Question: I have made a card layout for displaying a list of data. For some reason, no matter which properties I change for layout width, height, weight, etc, the text is always shown on top of other lines of text, as shown below.

What am I missing?
'''
<?xml version="1.0" encoding="utf-8"?>
<LinearLayout xmlns:android="http://schemas.android.com/apk/res/android"
android:layout_width="fill_parent"
android:layout_height="wrap_content"
android:layout_marginLeft="10dp"
android:layout_marginRight="10dp"
android:layout_marginTop="10dp"
android:orientation="horizontal"
android:background="@drawable/card_inset">
<RelativeLayout
android:id="@+id/eventDetails"
android:layout_width="0dp"
android:layout_height="match_parent"
android:layout_weight="70"
android:orientation="vertical" >
<TextView
android:id="@+id/eventTeams"
android:layout_width="fill_parent"
android:layout_height="match_parent"
android:textSize="17sp" />
<TextView
android:id="@+id/eventClickForMore"
android:layout_width="fill_parent"
android:layout_height="wrap_content"
android:layout_alignParentBottom="true"
android:layout_alignParentLeft="true"
android:textSize="14sp" />
</RelativeLayout>
<RelativeLayout
android:id="@+id/eventTimeSection"
android:layout_width="0dp"
android:layout_height="match_parent"
android:layout_weight="30"
android:orientation="vertical" >
<TextView
android:id="@+id/eventTime"
android:layout_width="wrap_content"
android:layout_height="match_parent"
android:gravity="center"
android:textSize="22sp" />
<TextView
android:id="@+id/eventDate"
android:layout_width="wrap_content"
android:layout_height="wrap_content"
android:layout_alignParentBottom="true"
android:gravity="center"
android:textAlignment="center"
android:textSize="12sp" />
</RelativeLayout>
'''
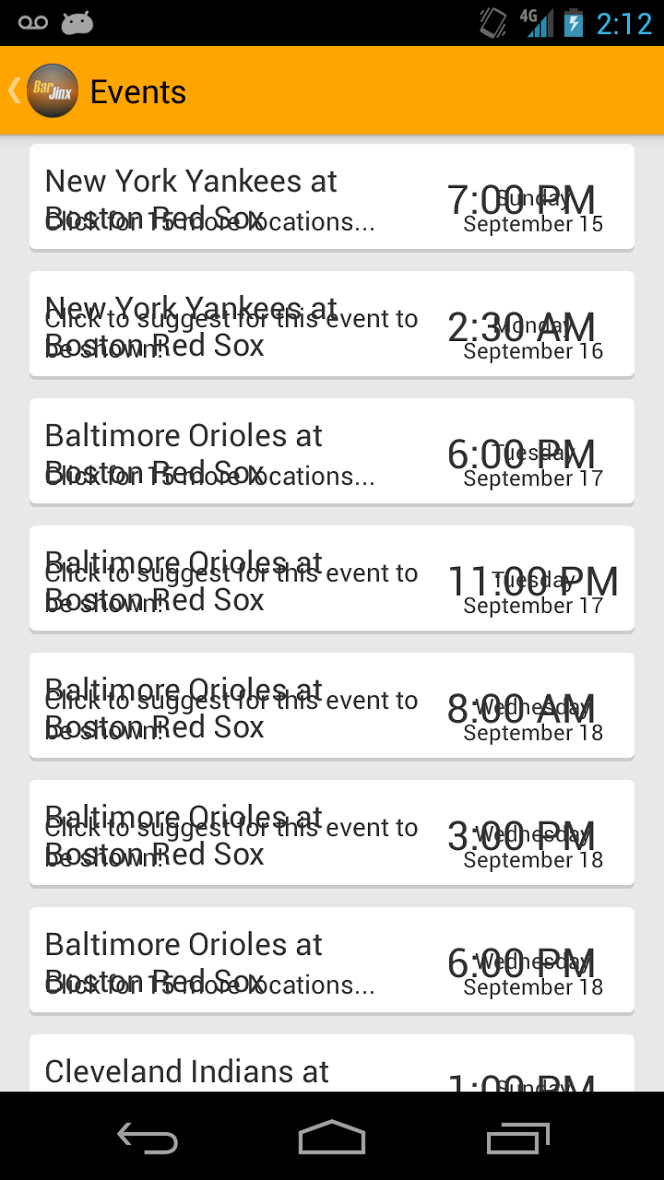
Answer: In your 'TextView' called 'eventClickForMore', add the attribute 'android:layout_below="@+id/eventTeams"'.
And do the same thing for the 'TextView' called 'eventDate' which should be below 'eventTime'
I have updated the code, basically, you need to change the 'layout_height' attribute of 'eventTeams' and 'eventTimeSection' to 'android:layout_height="wrap_content"'. 'match_parent' made the 'TextView' to take all the space vertically.
Also I think you could get rid of 'android:layout_alignParentBottom' and 'android:layout_alignParentLeft' in 'eventClickForMore' and 'eventDate' (not sure though, maybe the first update will be enough).
See my code below :
'''
<?xml version="1.0" encoding="utf-8"?>
<LinearLayout xmlns:android="http://schemas.android.com/apk/res/android"
android:layout_width="fill_parent"
android:layout_height="wrap_content"
android:layout_marginLeft="10dp"
android:layout_marginRight="10dp"
android:layout_marginTop="10dp"
android:orientation="horizontal"
android:background="@drawable/card_inset">
<RelativeLayout
android:id="@+id/eventDetails"
android:layout_width="0dp"
android:layout_height="match_parent"
android:layout_weight="70"
android:orientation="vertical" >
<TextView
android:id="@+id/eventTeams"
android:layout_width="fill_parent"
android:layout_height="wrap_content"
android:textSize="17sp" />
<TextView
android:id="@+id/eventClickForMore"
android:layout_width="fill_parent"
android:layout_height="wrap_content"
android:layout_below="@id/eventTeams"
android:textSize="14sp" />
</RelativeLayout>
<RelativeLayout
android:id="@+id/eventTimeSection"
android:layout_width="0dp"
android:layout_height="match_parent"
android:layout_weight="30"
android:orientation="vertical" >
<TextView
android:id="@+id/eventTime"
android:layout_width="wrap_content"
android:layout_height="wrap_content"
android:gravity="center"
android:textSize="22sp" />
<TextView
android:id="@+id/eventDate"
android:layout_width="wrap_content"
android:layout_height="wrap_content"
android:layout_below="@id/eventTime"
android:gravity="center"
android:textAlignment="center"
android:textSize="12sp" />
</RelativeLayout>
'''